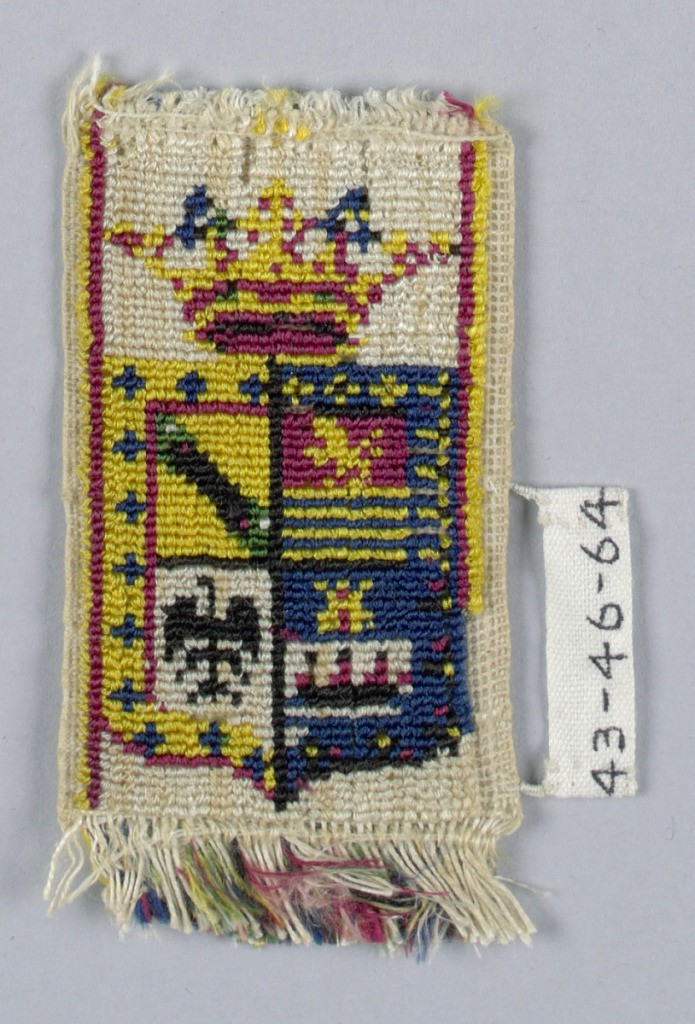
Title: Trimming
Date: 18th century
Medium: White, black, and colored silk in velvet weave.
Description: A shield under a crown showing armorial devices in each quarter.